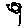
Label: flower